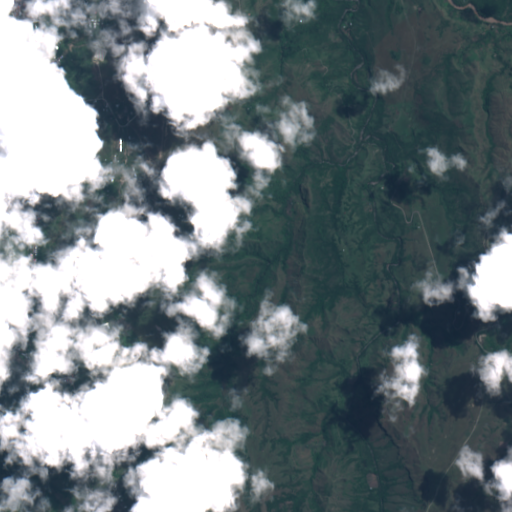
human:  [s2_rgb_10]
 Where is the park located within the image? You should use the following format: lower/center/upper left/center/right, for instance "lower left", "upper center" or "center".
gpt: The park is located in the upper left of the image.
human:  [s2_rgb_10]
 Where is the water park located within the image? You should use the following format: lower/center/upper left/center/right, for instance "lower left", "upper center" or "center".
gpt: The water park is located in the center left of the image.
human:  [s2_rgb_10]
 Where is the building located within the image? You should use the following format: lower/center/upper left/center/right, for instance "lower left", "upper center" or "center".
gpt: There is no building in the image.